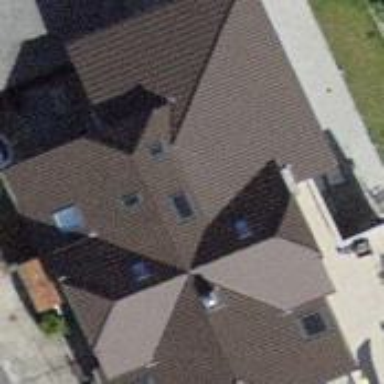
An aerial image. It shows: Building with tiled roof.